Question: I've been following <URL> to configure my Arduino Uno as a FTDI programmer because I want to use it to program my brand new ESP8266. I use a 5V <-> 3.3V bidirectional logic level converter between my Arduino and the ESP-12. The VCC is coming from an external power supply. The connections I currently have are the following:
ESP-12 | Level shifted logic from Arduino & 3.3V power supply
- - - - - - - -
Every time I try to upload some code (f.x. the Blink example) onto the ESP-12 using the newest Arduino IDE (1.6.5) I get the following error:
> warning: espcomm_sync failederror: espcomm_open failed
When I pull the reset pin on the ESP-12 low I get incoming serial data which is almost unreadable at 115200 baud rate:
Has anybody successfully managed to program the ESP-12 using an Arduino Uno or happens to know if that is possible at all?
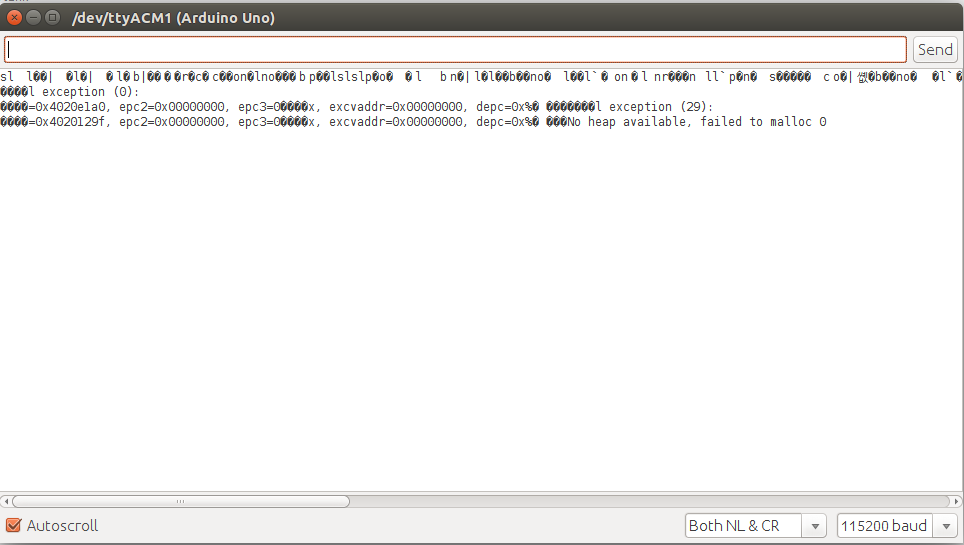
Answer: So the solution I came up with is not ideal. There seams to have been some kind of error with the 5V <-> 3.3V logic level converter. My solution was to plug the TX/RX pins on the arduino into the RX/TX pins on the ESP-12. The RX/TX pins on the ESP-12 but in my case they seem to do so. Use 5V logic .
The setup I'm currently using with Arduino IDE 1.6.5 can bee seen in the schematic below (although adapted to the ESP-12, not ESP-1 as on the schematic). To allow the ESP-12 to be programmed, you must first press SW1 and holding it down pressing SW2. Afterwards you should be able to program the chip from the newest Arduino IDE.
<URL>